Question: Could someone help me to add 'A-atype B-btype C-ctype' as a legend to the below qplot graph. My legend should be on the top of the graph and also it should be horizontal. Please also see below for the data and the qplot code I am using for generating the graph.
Data:
'''
type name value
A john 47.6
B john 55.6
C john 57.7
A amy 13.15
B amy 23.1
C amy 24.9
A lily 14.0
B lily 18.1
C lily 21.9
A sam 38.8
B sam 44.8
C sam 45.9
A frank 63.6
B frank 64.4
C frank 64.7
A xia 52.8
B xia 54.1
C xia 56.4
A yan 53.8
B yan 56.1
C yan 58.6
'''
Code:
'''
qplot(type, value, geom="bar", fill=c(""),data=temp, group=name,
facets= .~name,stat="identity")
+ theme_bw()
+ opts(axis.title.y=theme_text(size=16,angle=90),axis.title.x=theme_text(size=16,angle=0))
+ opts(axis.text.x=theme_text(size=10))
+ opts(axis.text.y=theme_text(size=14))
+ opts(strip.background = theme_rect(colour = 'steelblue', fill = 'white', size = 2))
+ opts(legend.title=theme_blank())
+ opts(legend.position="top")
'''

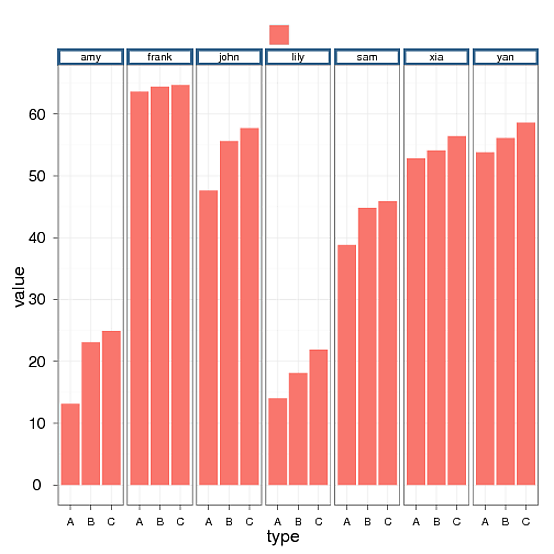
Answer: Is it something like this you're after? First, draw the legend, then remove the coloured key of the legend. 'fill = type' draws the legend. 'scale_fill_manual' ensures the bars have the same colour, and inserts the desired labels in the legend. 'guides' removes the coloured keys, or rather it colours the keys white, leaving just the legend labels. Probably, 'fill = NA' in the call to 'guides' would work too.
updated code for ggplot2 version 2
'''
library(ggplot2)
temp = read.table(text = "
type name value
A john 47.6
B john 55.6
C john 57.7
A amy 13.15
B amy 23.1
C amy 24.9
A lily 14.0
B lily 18.1
C lily 21.9
A sam 38.8
B sam 44.8
C sam 45.9
A frank 63.6
B frank 64.4
C frank 64.7
A xia 52.8
B xia 54.1
C xia 56.4
A yan 53.8
B yan 56.1
C yan 58.6", header = TRUE, sep = "")
qplot(type, value, geom="col", fill=type, data=temp, group=name, facets= .~name) +
scale_fill_manual(values = rep("salmon",3), labels = c("A - atype", "B - btype", "C - ctype")) +
guides(fill = guide_legend(override.aes = list(fill = "white"))) +
theme_bw() +
theme(axis.title.y=element_text(size=16,angle=90),
axis.title.x=element_text(size=16,angle=0),
axis.text.x=element_text(size=10),
axis.text.y=element_text(size=14),
strip.background = element_rect(colour = 'steelblue', fill = 'white', size = 2),
legend.title=element_blank(),
legend.position="top",
legend.key = element_rect(colour = NA))
'''